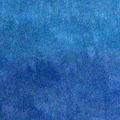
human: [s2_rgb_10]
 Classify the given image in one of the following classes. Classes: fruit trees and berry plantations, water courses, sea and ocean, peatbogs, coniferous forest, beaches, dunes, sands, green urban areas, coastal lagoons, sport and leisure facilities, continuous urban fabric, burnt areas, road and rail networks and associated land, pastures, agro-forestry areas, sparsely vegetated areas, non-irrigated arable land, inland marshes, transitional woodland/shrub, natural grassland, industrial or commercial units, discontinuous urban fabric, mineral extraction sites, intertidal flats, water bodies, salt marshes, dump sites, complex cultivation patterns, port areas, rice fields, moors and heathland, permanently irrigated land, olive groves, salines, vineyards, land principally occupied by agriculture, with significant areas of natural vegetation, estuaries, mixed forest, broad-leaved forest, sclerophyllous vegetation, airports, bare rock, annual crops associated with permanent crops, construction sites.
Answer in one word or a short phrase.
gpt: sea and ocean